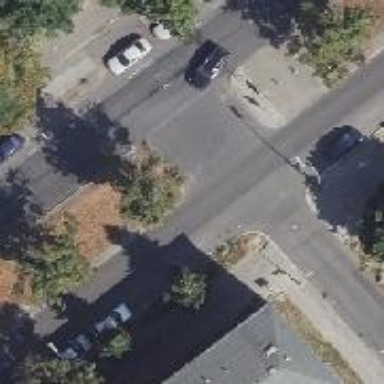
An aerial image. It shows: Junction with asphalt surface on tertiary road area.